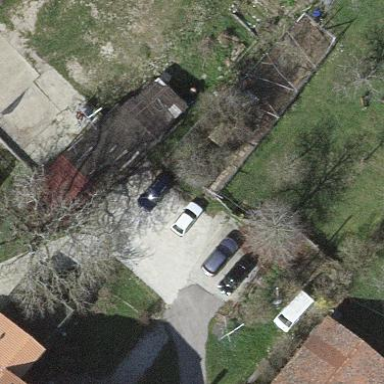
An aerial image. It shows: Simple and straightforward house.